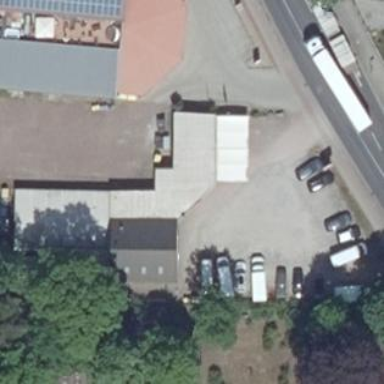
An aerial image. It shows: Building housing motorcycle shop.